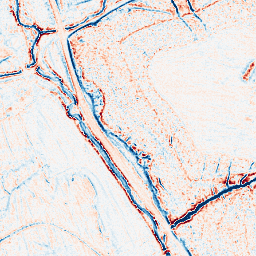
Category: edge_preserving
Decomposition family: anisotropic_diffusion
Decomposition parameters: iterations: 20
kappa: 50
gamma: 0.05
Upsampling method: linear_exact
Upsampling parameters: scale: 8
Upsampling scale: 8